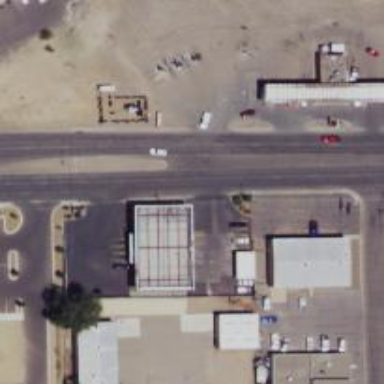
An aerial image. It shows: Convenience shop.